Interaction volume radius: 5 \u00c5
Interaction volume height: 15 \u00c5
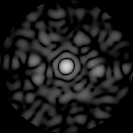
Disorder parameter: 0.8177